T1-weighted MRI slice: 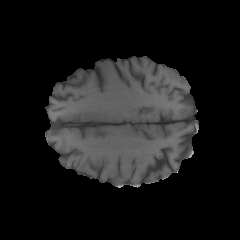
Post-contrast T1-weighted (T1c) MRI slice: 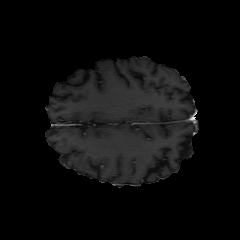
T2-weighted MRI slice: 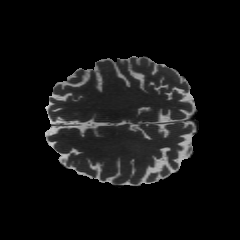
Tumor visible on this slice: no